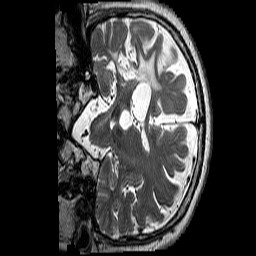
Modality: T2w
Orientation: coronal
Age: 55
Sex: male
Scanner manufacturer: siemens
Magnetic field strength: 3 T
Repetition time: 3.2 s
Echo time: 0.213 s